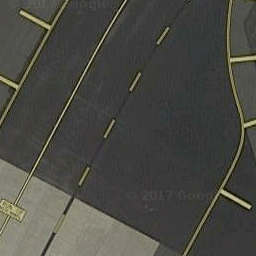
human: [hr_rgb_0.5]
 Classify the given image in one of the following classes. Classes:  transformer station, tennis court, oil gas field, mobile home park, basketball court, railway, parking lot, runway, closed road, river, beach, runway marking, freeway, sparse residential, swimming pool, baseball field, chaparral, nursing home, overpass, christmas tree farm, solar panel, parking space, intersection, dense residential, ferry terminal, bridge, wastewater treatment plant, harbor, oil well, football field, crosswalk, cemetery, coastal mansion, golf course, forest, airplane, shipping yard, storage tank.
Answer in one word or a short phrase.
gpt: runway marking